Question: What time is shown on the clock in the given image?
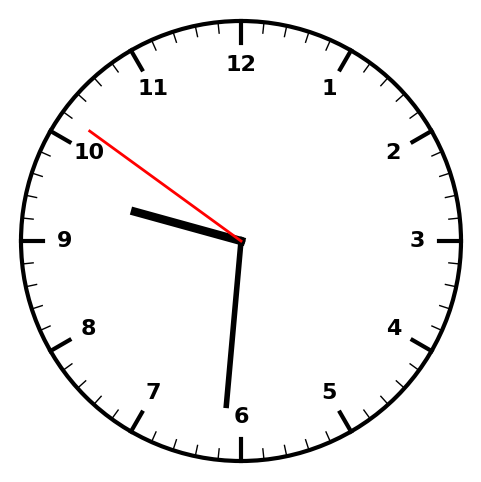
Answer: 09:30:51